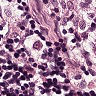
Metastatic tissue present: no